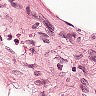
Metastatic tissue present: no